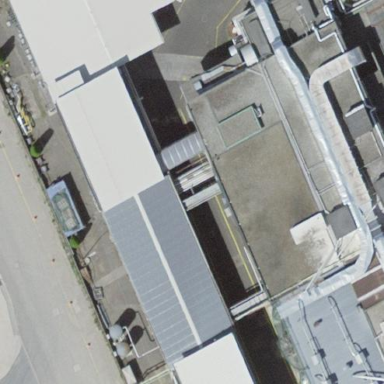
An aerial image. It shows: Industrial building.